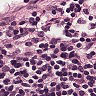
Metastatic tissue present: no